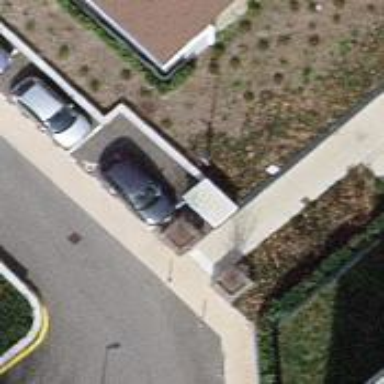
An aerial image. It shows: Parking space designated for disabled individuals.